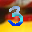
Label: 3